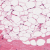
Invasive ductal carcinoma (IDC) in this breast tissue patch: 0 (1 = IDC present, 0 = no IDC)